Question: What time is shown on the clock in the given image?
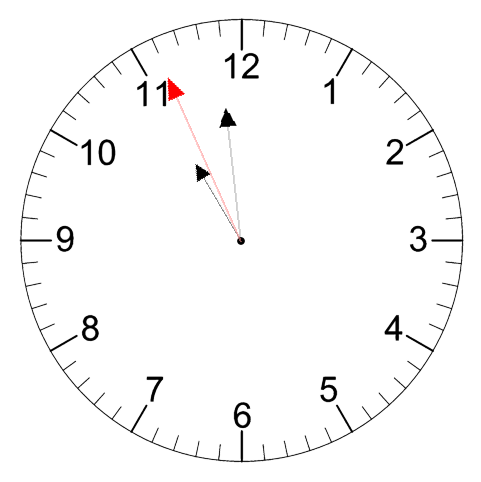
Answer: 10:58:56